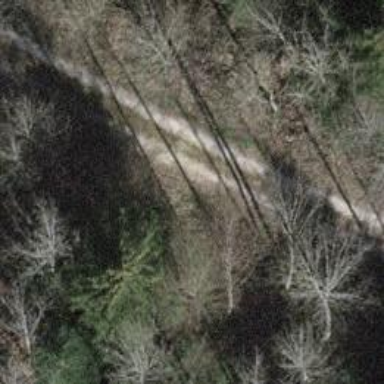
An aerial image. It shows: Track with grade2 tracktype.